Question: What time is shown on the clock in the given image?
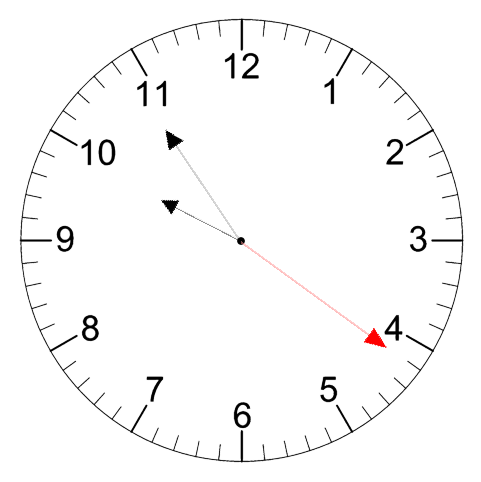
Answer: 09:54:21